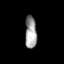
Tissue: lung
Cell type: Epithelial cells
Senescence score: 0.213
Nuclear area (px): 371
Mean DAPI intensity: 156.396